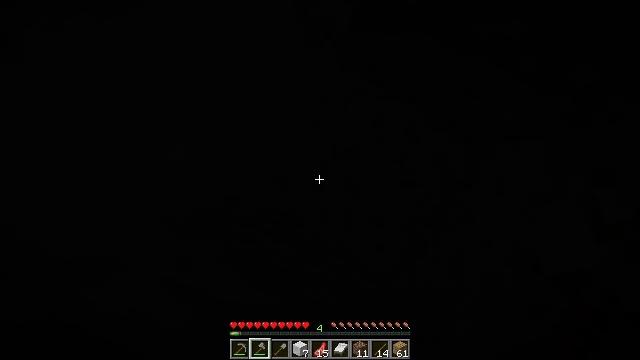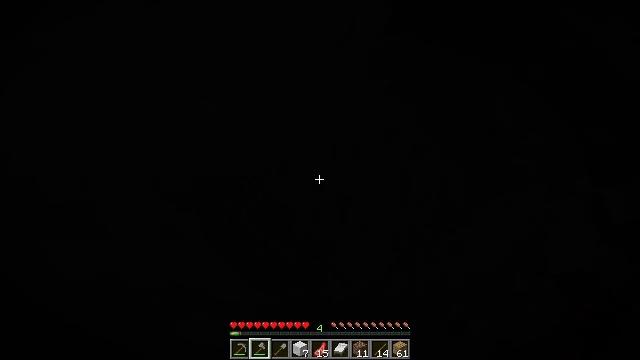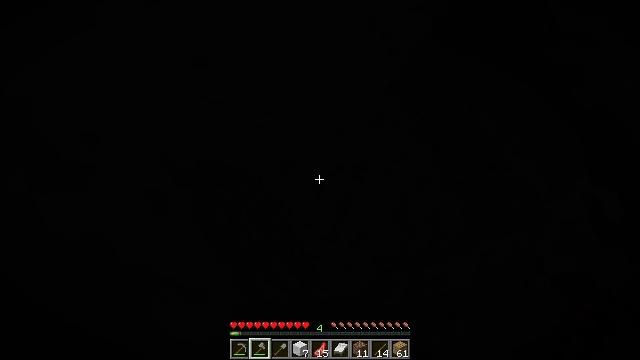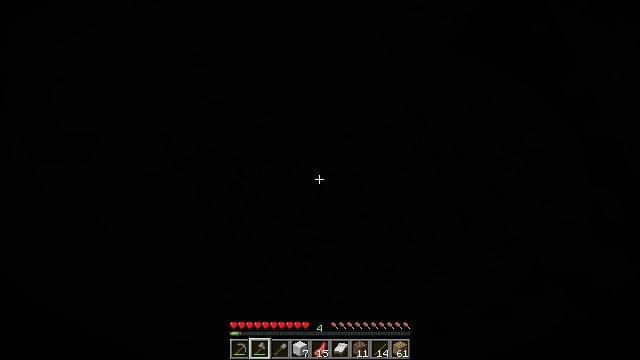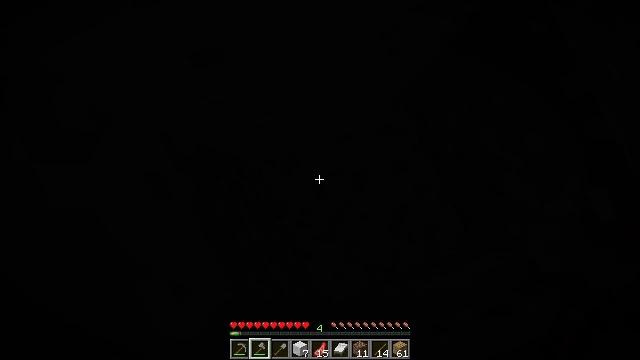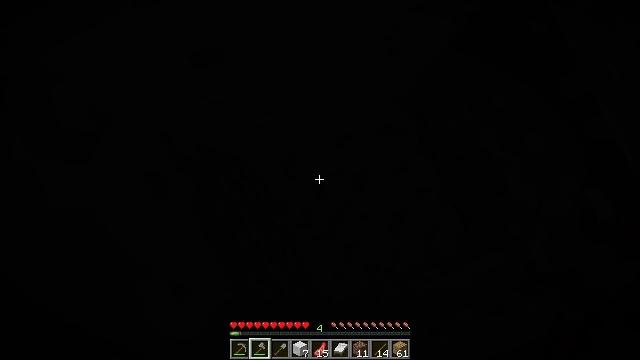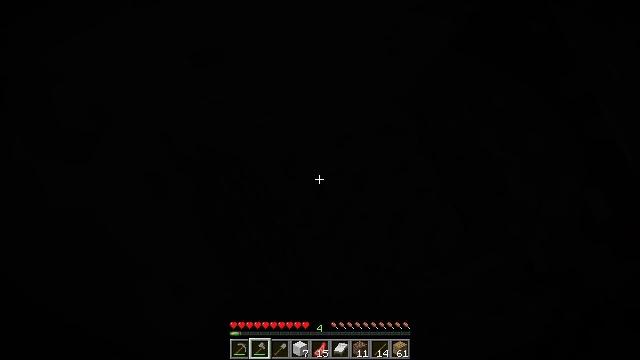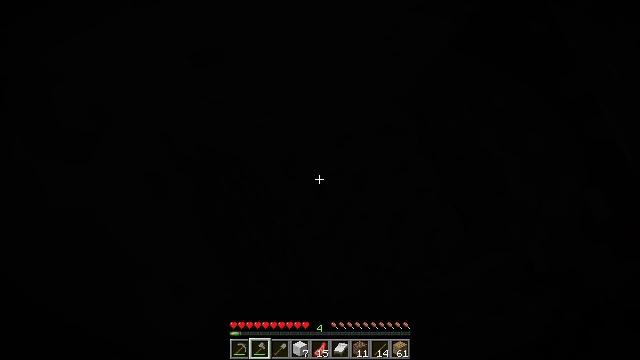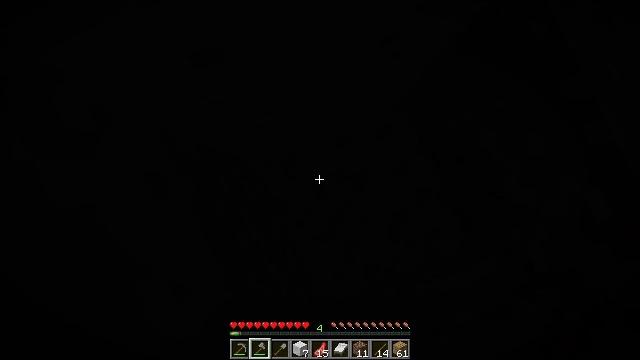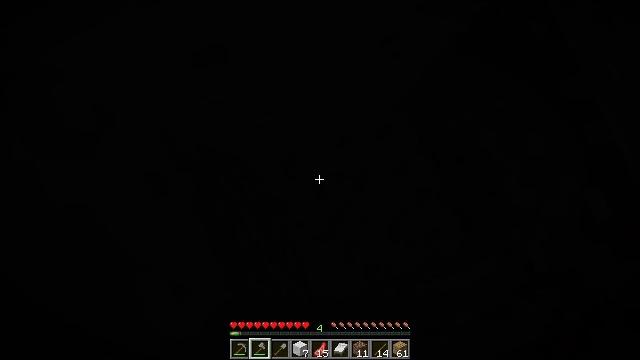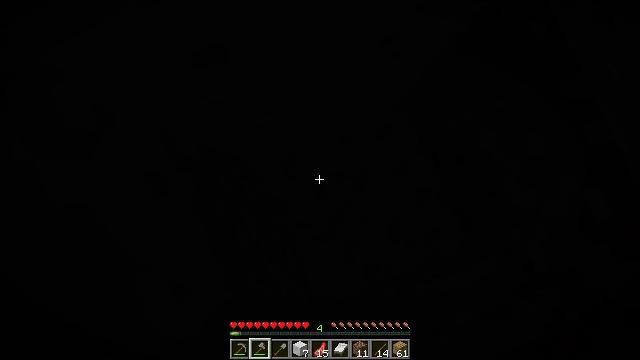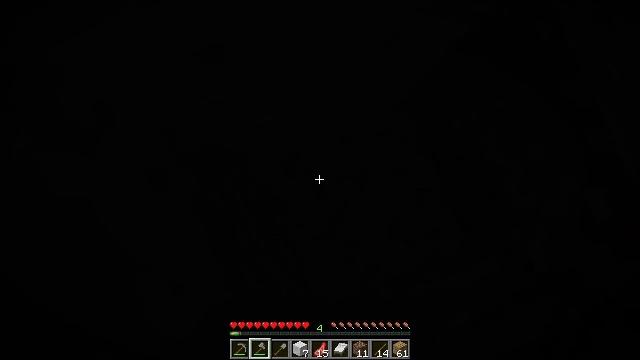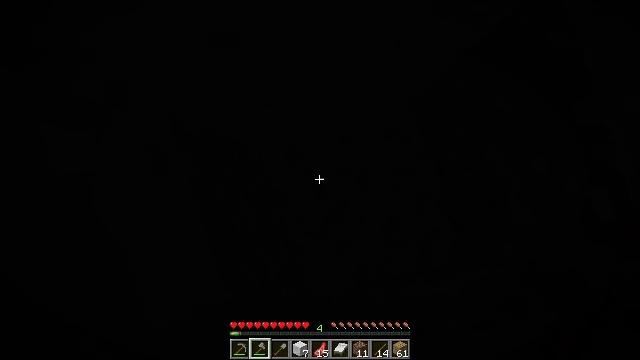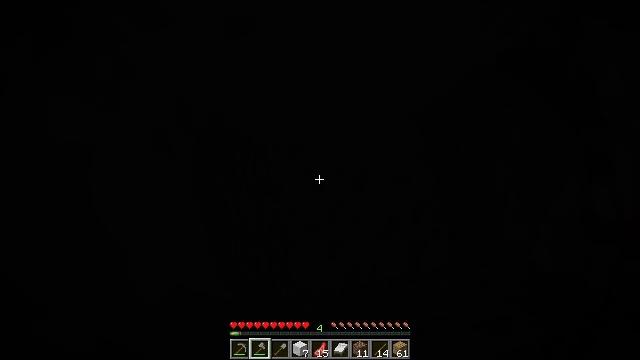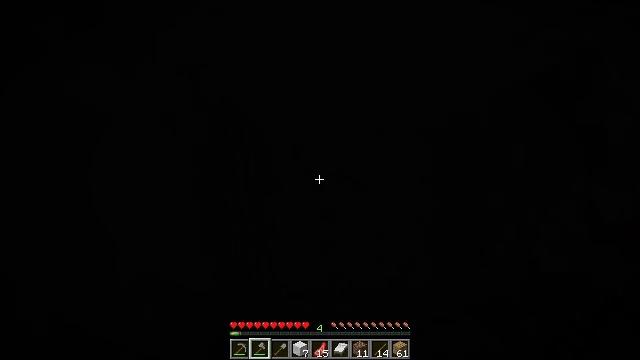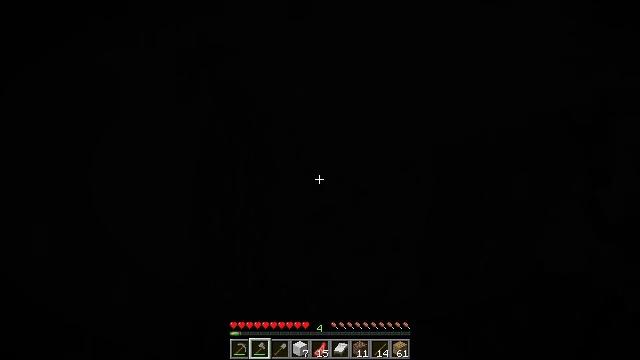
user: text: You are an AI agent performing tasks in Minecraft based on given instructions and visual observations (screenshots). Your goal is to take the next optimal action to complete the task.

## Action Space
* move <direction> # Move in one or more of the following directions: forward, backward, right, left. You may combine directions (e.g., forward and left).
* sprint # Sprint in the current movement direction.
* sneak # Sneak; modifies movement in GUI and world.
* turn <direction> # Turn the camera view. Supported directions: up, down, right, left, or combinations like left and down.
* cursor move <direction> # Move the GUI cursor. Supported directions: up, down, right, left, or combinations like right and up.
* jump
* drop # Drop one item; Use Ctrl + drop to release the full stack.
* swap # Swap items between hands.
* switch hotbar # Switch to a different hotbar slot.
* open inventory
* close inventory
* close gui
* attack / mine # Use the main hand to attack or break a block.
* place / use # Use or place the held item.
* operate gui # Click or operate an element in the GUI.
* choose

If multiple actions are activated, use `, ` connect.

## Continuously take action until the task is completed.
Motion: motion action
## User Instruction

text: Dig through gravel to clear a path.
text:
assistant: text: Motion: turn left and down
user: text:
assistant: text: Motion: turn left and up
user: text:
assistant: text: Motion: turn left
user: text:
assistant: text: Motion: use / place
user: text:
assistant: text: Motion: use / place
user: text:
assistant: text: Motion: use / place
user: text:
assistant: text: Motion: no_op
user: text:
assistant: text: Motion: no_op
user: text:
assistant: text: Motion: no_op
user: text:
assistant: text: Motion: no_op
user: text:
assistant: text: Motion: turn left
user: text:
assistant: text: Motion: turn left and down
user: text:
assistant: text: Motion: turn left and down
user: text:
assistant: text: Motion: turn left and down
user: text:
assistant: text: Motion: turn left and down, use / place
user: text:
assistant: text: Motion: turn left and down, use / place
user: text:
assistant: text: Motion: turn left and down, use / place
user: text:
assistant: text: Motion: turn left, use / place
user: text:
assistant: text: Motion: turn left
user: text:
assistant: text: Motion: turn left and up
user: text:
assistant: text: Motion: turn left and up
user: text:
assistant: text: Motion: turn left and up
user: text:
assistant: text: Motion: no_op
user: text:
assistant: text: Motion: no_op
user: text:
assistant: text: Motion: no_op
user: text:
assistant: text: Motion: no_op
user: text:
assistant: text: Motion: turn down, use / place
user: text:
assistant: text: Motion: use / place
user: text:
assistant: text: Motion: turn left, use / place
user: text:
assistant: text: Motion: turn up